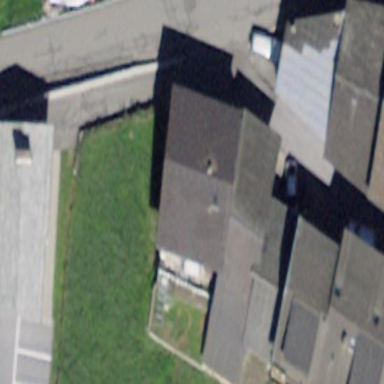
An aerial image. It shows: Terrace building with gabled roof.